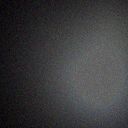
Screen state: off